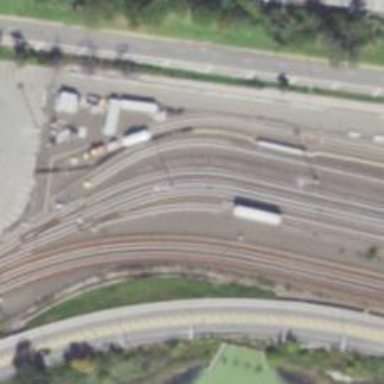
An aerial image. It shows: Yard serving the electrified light rail railway.